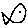
Label: fish